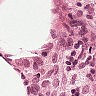
Metastatic tissue present: no